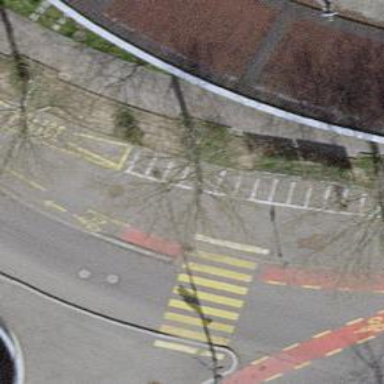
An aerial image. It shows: Kerb barrier.